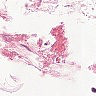
Metastatic tissue present: no